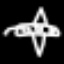
Label: airplane